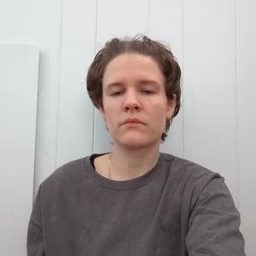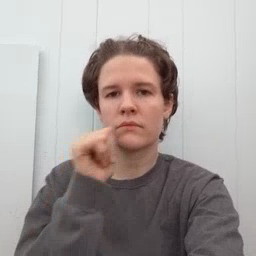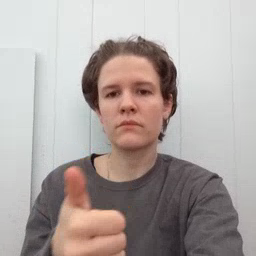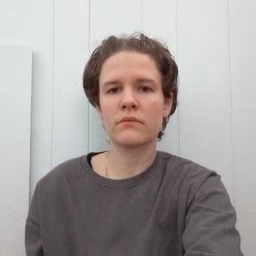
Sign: tomorrow